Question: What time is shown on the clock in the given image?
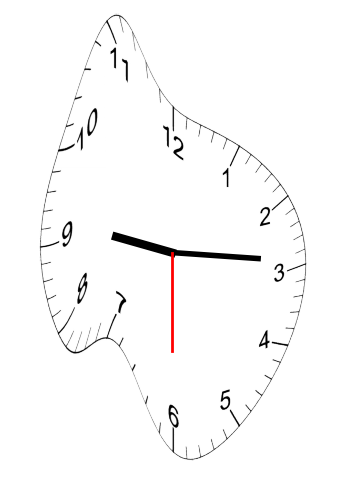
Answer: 09:14:30